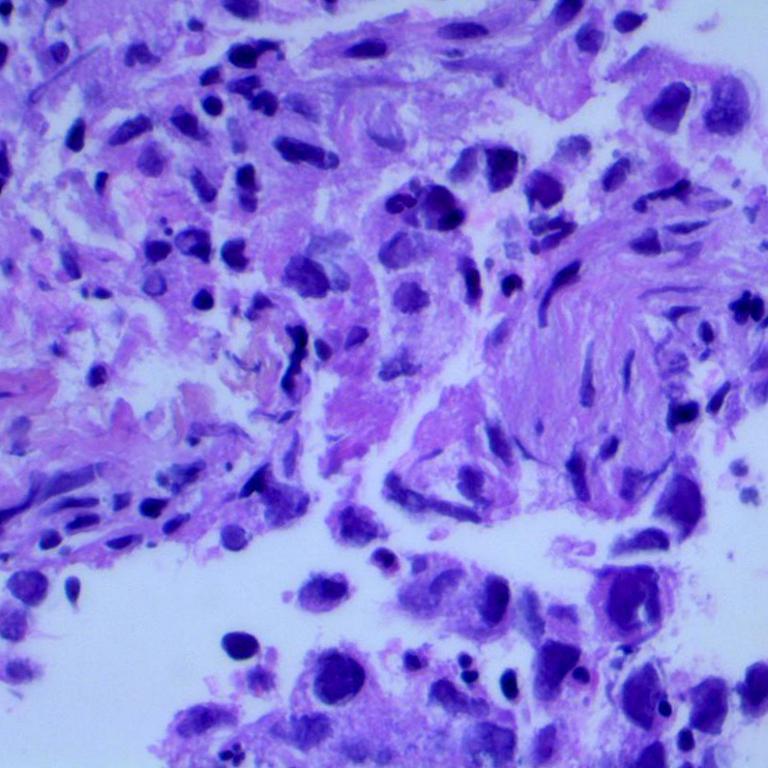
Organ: lung
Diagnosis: adenocarcinomas